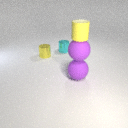
large purple rubber sphere in front of small yellow metal cylinder